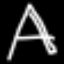
Label: The Eiffel Tower